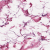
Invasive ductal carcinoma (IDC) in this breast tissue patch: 0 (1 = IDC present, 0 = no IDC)